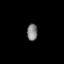
Tissue: lung
Cell type: Epithelial cells
Senescence score: 0.2355
Nuclear area (px): 171
Mean DAPI intensity: 130.696